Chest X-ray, PA view. Patient: 64 years old, sex M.
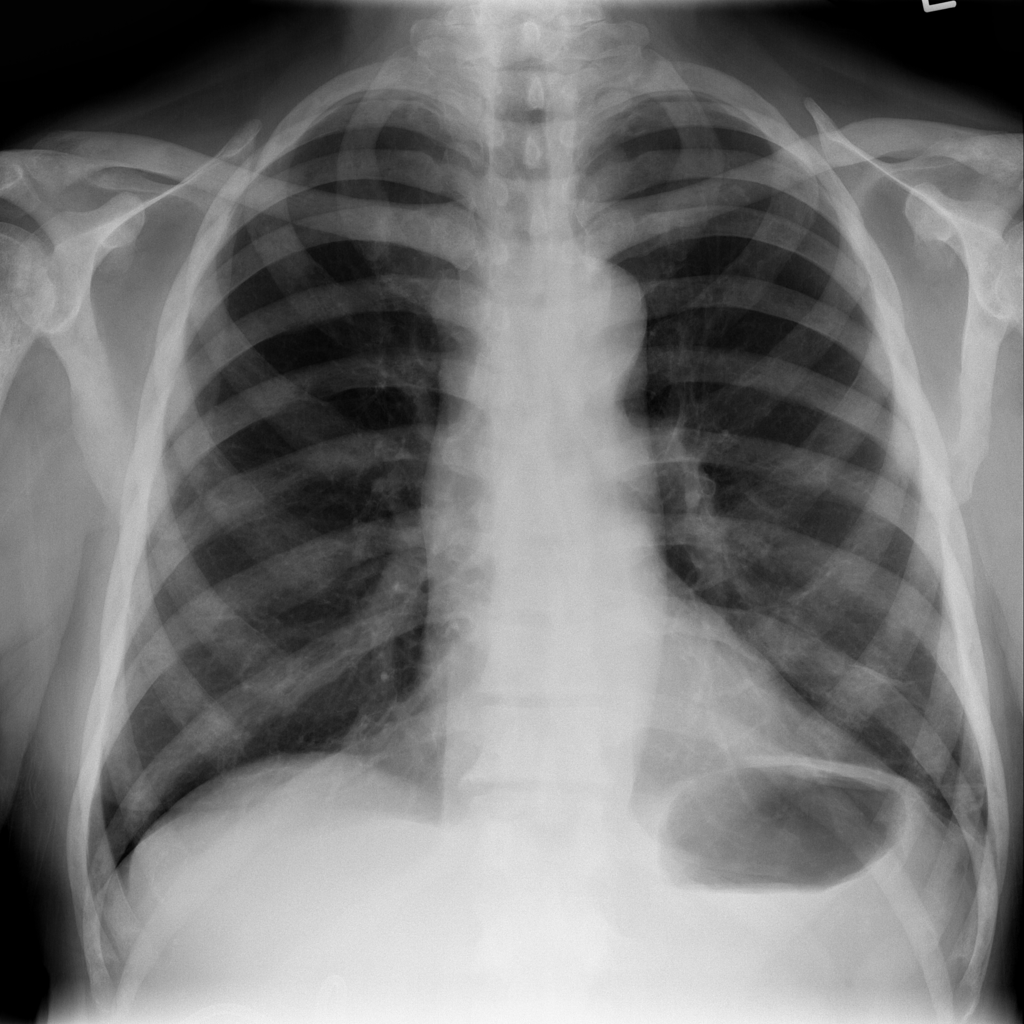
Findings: Fibrosis